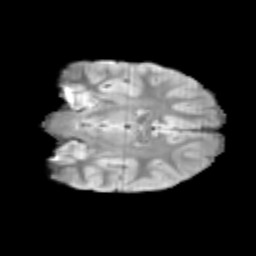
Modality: T2w
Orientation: coronal
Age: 11
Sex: male
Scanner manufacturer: siemens
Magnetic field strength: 3 T
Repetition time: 3.8 s
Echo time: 0.07 s